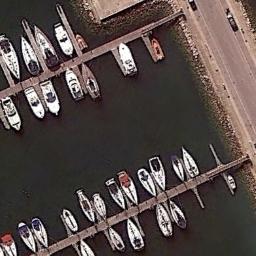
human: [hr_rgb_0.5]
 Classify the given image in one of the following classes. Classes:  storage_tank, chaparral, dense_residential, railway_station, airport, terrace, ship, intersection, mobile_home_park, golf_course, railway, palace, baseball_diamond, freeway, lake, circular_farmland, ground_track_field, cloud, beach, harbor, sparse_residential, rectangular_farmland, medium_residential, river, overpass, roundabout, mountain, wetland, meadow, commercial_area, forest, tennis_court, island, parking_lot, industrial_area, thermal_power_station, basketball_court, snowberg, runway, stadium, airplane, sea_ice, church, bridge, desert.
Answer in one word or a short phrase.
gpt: harbor